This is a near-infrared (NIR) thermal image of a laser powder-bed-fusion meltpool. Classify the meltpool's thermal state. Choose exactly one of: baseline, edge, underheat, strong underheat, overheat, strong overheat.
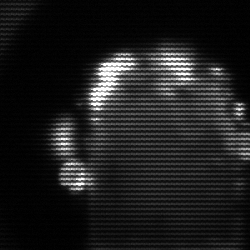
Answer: baseline